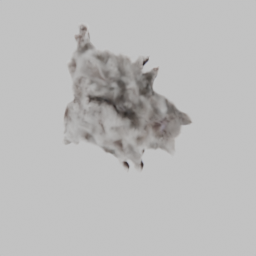
Label: decoration